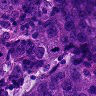
Metastatic tissue present: yes